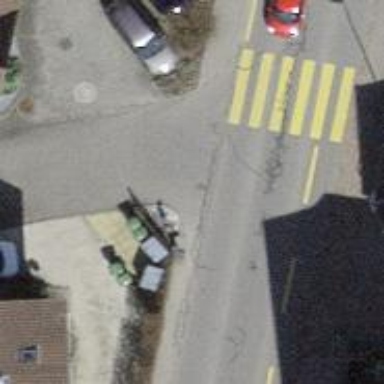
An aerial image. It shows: Asphalt sidewalk along the footway.